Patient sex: M
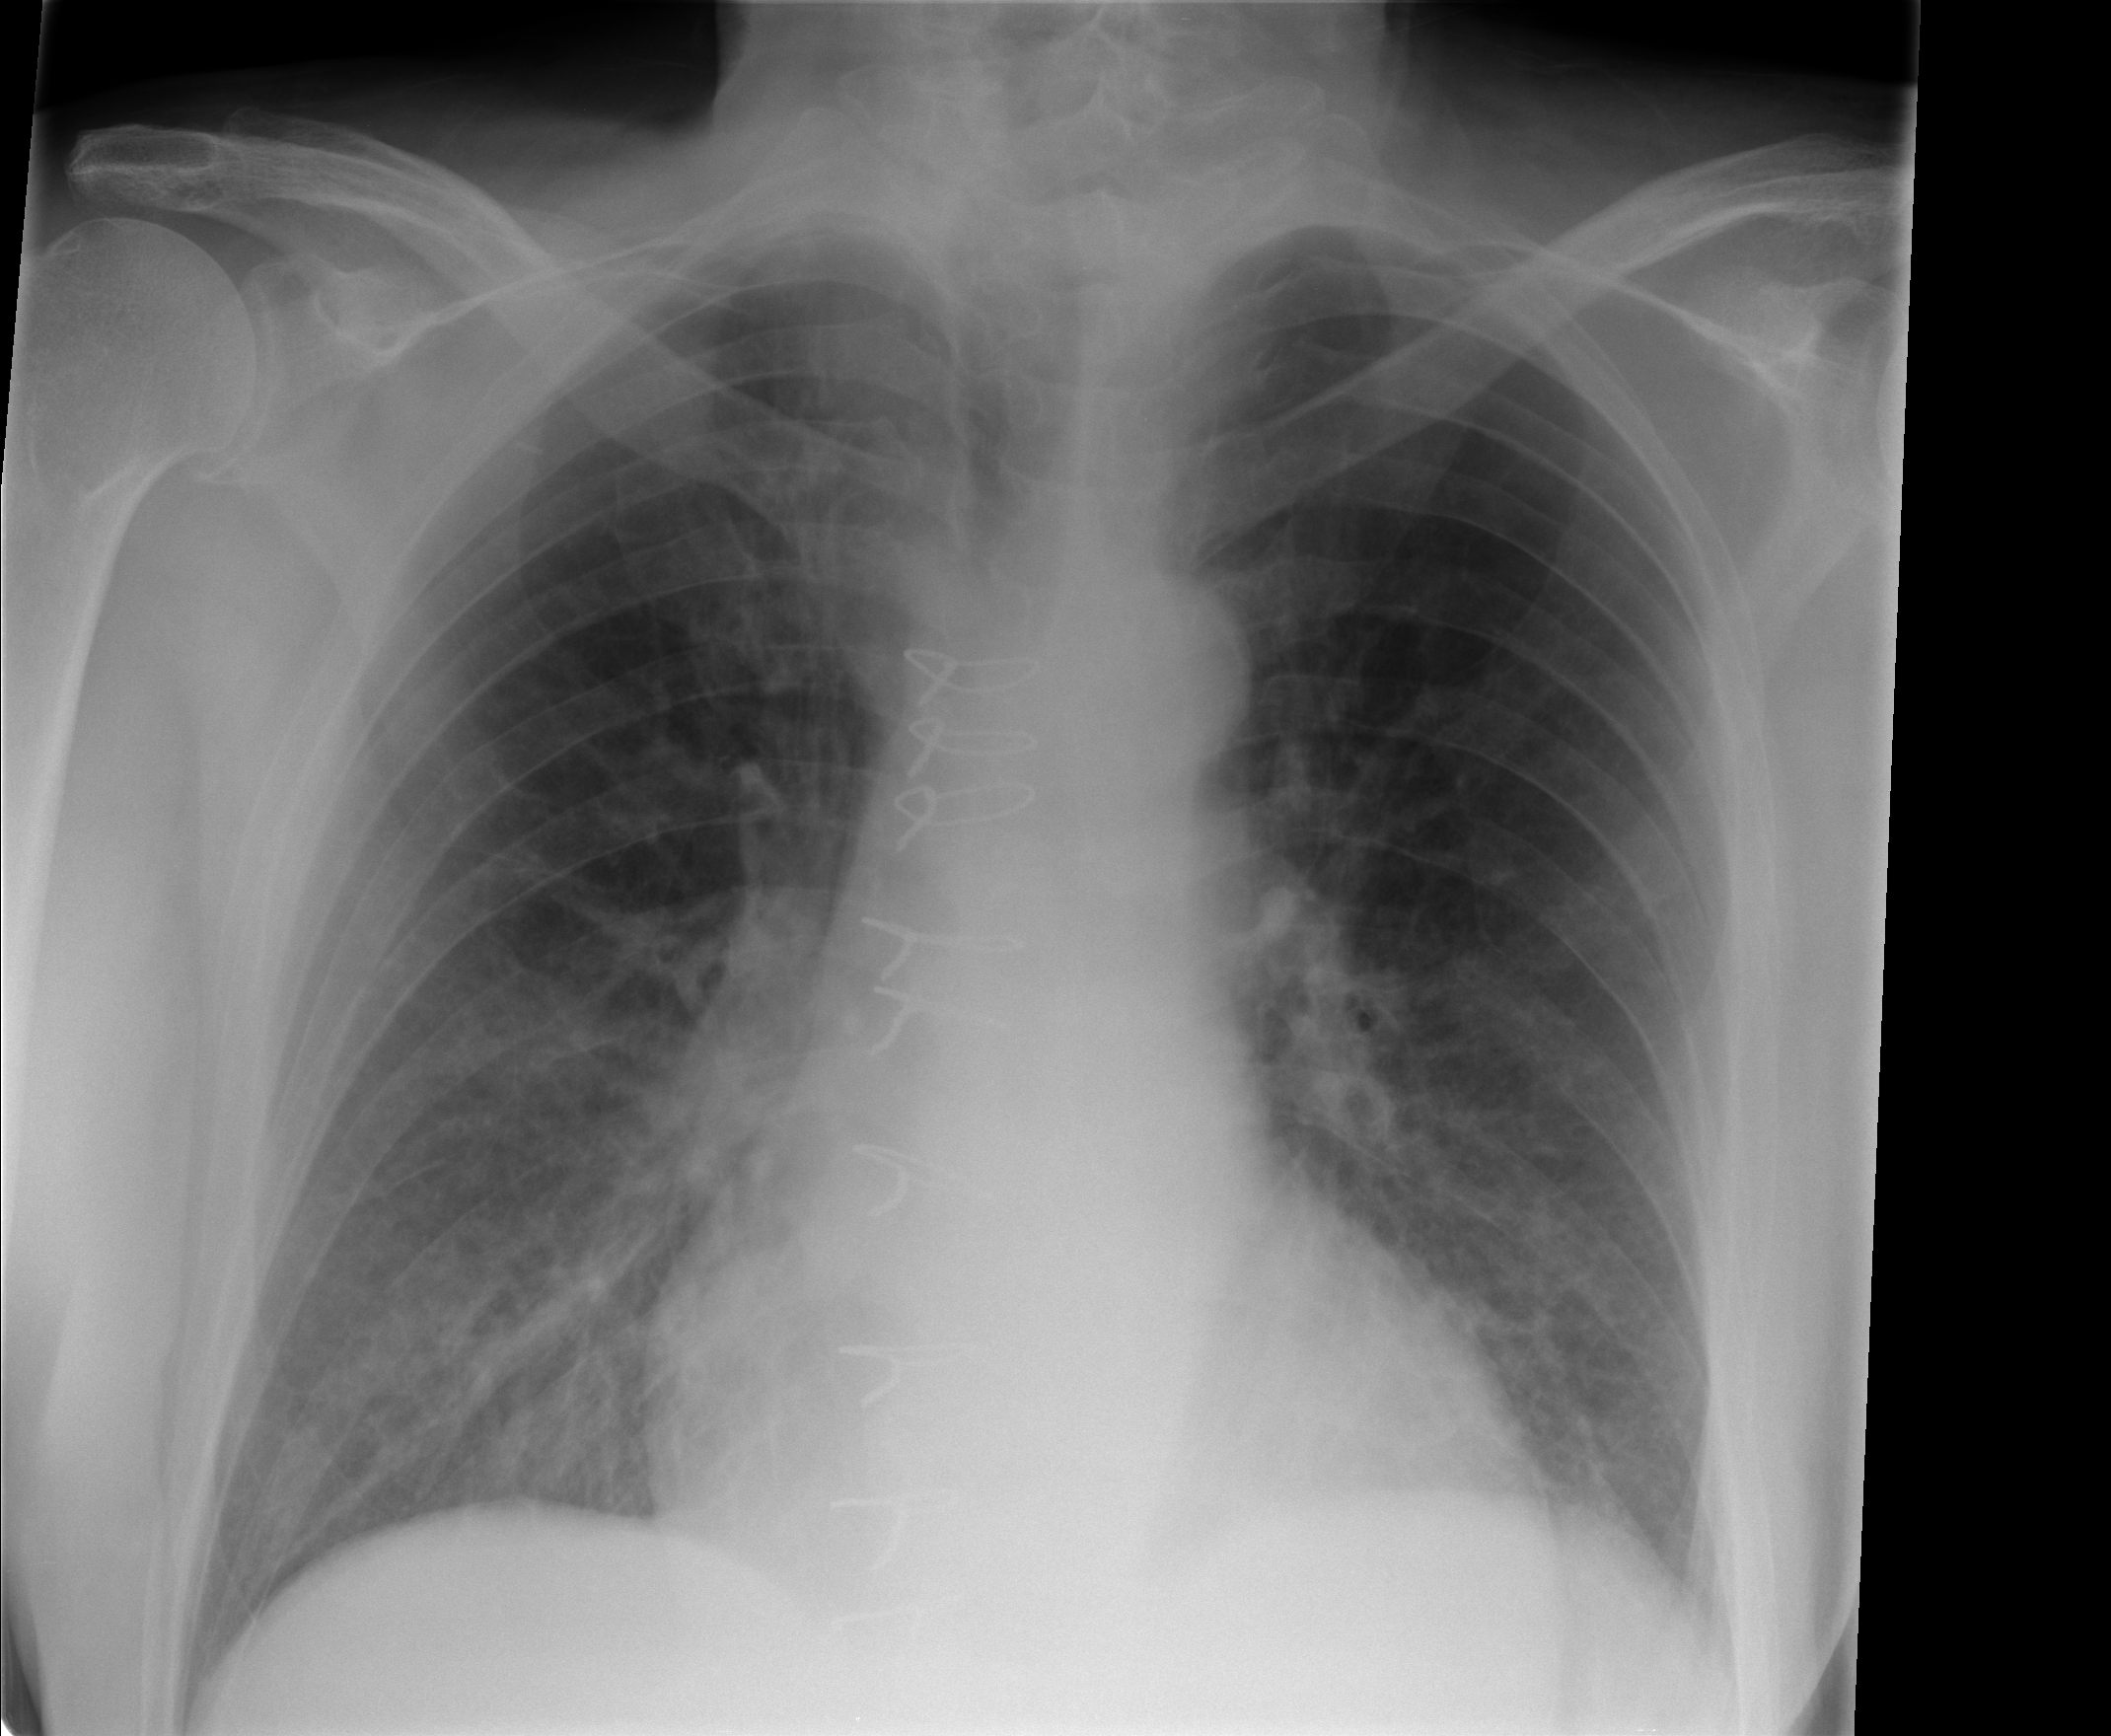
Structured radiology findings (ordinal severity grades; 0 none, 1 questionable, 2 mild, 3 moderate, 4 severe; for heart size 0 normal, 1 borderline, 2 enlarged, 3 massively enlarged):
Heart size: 1
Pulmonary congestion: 1
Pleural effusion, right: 0
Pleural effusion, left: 0
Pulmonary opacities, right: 2
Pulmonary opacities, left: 0
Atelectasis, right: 1
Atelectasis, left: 1